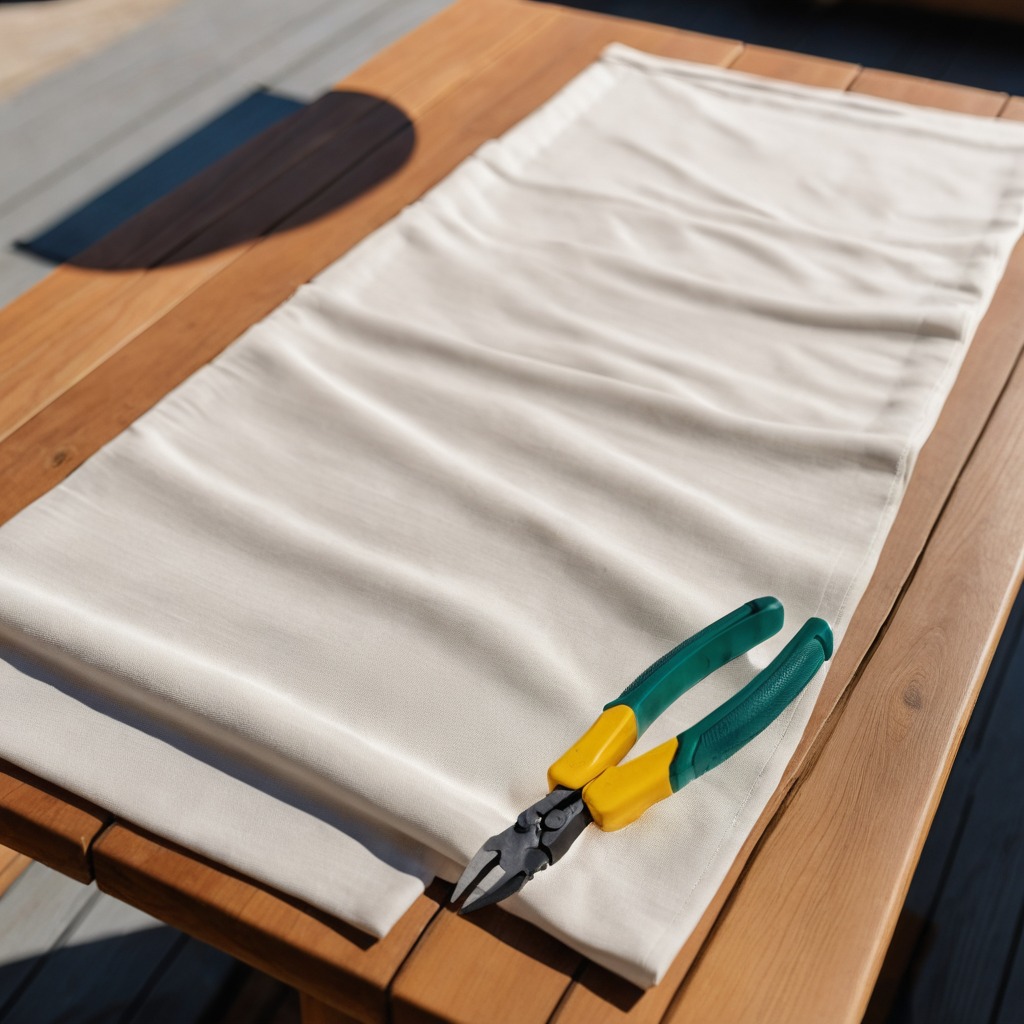
A plier is lying on the wooden table.